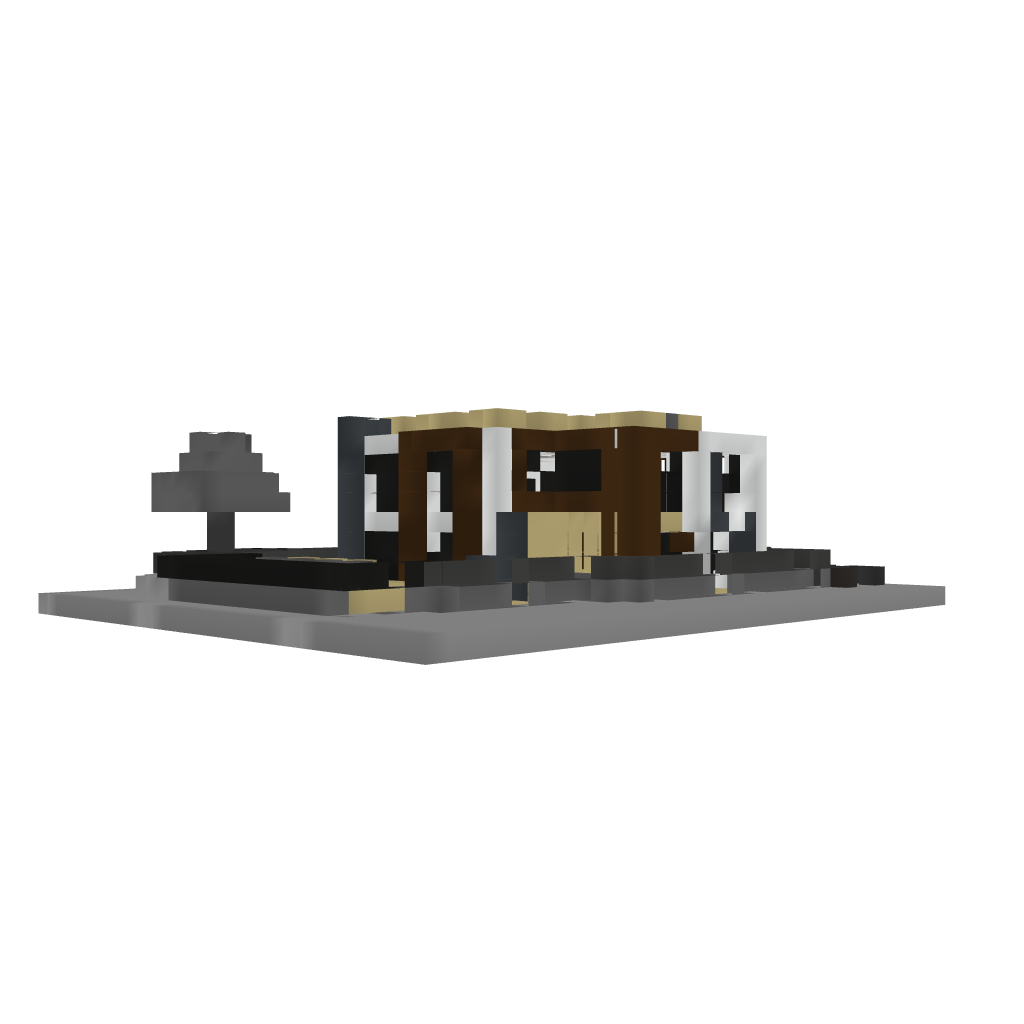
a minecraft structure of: Modern House #2 (By Ecl1pse8) 1.7.2